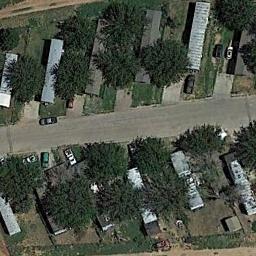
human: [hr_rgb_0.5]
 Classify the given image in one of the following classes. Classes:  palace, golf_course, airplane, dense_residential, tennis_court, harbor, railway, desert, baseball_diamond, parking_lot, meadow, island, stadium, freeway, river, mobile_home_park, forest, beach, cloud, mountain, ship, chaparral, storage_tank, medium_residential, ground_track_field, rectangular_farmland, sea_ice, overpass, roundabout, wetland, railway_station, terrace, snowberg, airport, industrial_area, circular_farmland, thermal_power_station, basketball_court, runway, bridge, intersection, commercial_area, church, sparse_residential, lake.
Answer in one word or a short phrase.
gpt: mobile_home_park